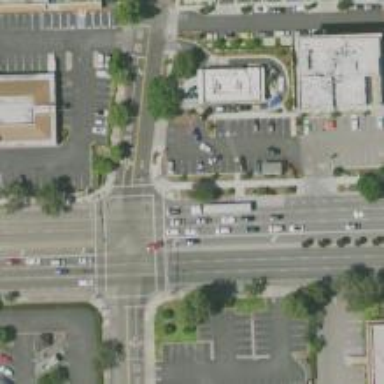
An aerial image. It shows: Solid stop line on the road.